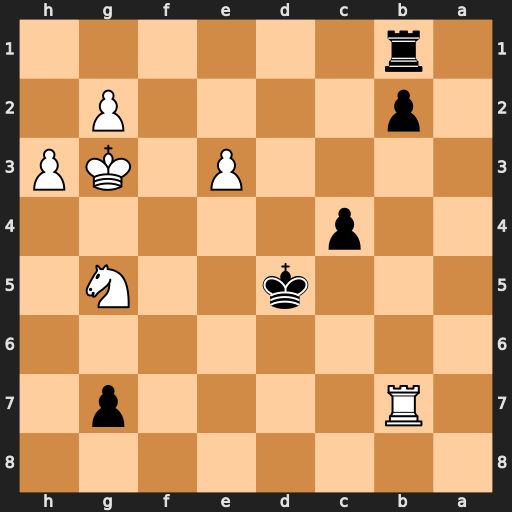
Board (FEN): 8/1R4p1/8/3k2N1/2p5/4P1KP/1p4P1/1r6
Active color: b
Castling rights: -
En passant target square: -
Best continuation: c3 Rb5+ Kc4